Question: I'm taking a Coursera class on Android programming. Here's a illustration of what I'm trying to do...

Here's the code I have so far...
XML:
'''
<Button
android:id="@+id/startbutton"
android:layout_width="wrap_content"
android:layout_height="wrap_content"
android:layout_above="@+id/leftfoot"
android:layout_alignRight="@+id/leftfoot"
android:onClick="startRhythmandAnimation"
android:text="@string/start_button" />
'''
Java:
'''
public class Assignment3MainActivity extends Activity {
private View mMileTimeGoal;
@Override
protected void onCreate(Bundle savedInstanceState) {
super.onCreate(savedInstanceState);
setContentView(R.layout.activity_assignment3_main);
mMileTimeGoal = findViewById(R.id.miletimegoal);
}
public void startRhythmandAnimation () {
String MileTime = mMileTimeGoal.getContext().toString();
String[] time_array = MileTime.split(":");
int hours = Integer.parseInt(time_array[0]);
int minutes = Integer.parseInt(time_array[1]);
int seconds = Integer.parseInt(time_array[2]);
int duration = 3600 * hours + 60 * minutes + seconds;
int steps_per_second = 3;
int running_rate = duration * steps_per_second;
View rightfoot = findViewById(R.id.rightfoot);
View leftfoot = findViewById(R.id.leftfoot);
rightfoot.setVisibility(View.VISIBLE);
Animation anim = AnimationUtils.makeInChildBottomAnimation(this);
rightfoot.startAnimation(anim);
leftfoot.setVisibility(View.VISIBLE);
leftfoot.startAnimation(anim);
}
'''
Any ideas on how to form my algorithm which would slide and fade my rightfoot view and leftfoot view?
Should I use a while loop and kick off some type of timer?
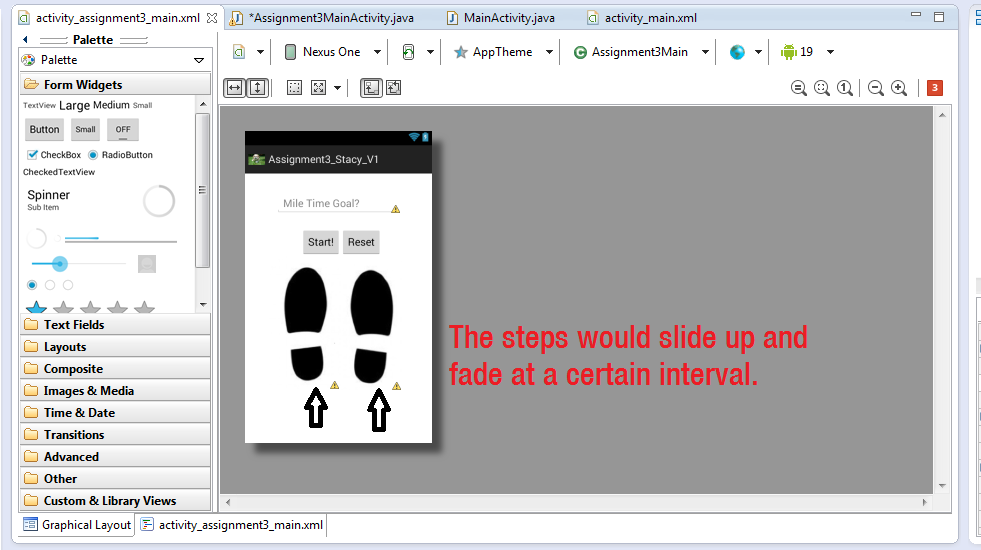
Answer: Activity
'''
private Handler mHandler;
private long mInterval = 1000;
private View mLeftfoot;
private Animation mFootAnim;
public void onCreate(Bundle bundle) {
...
mHandler = new Handler(); //.os package class when importing
mLeftfoot = findViewById(R.id.leftfoot);
mFootAnim = AnimationUtils.loadAnimation(this, R.anim.foot);
stepRecursive();
}
private void stepRecursive() {
mHandler.postDelayed(new Runnable() {
@Override
public void run() {
mLeftFoot.startAnimation(mFootAnim );
stepRecursive();
}
}, mInterval);
}
'''
/res/anim/foot.xml
'''
<?xml version="1.0" encoding="utf-8"?>
<set xmlns:android="http://schemas.android.com/apk/res/android">
<translate android:fromYDelta="0" android:toYDelta="-15" android:duration="400"/>
<alpha android:fromAlpha="1.0" android:toAlpha="0" android:duration="400" />
</set>
'''
Thats straight off the top of my head (thus untested) but should be plenty to get you going in the right direction